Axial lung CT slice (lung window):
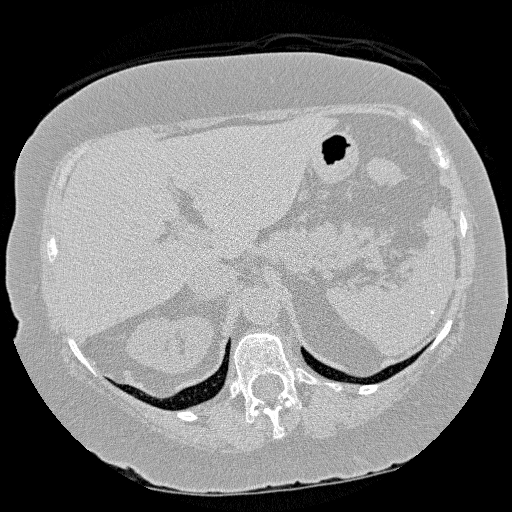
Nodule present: no